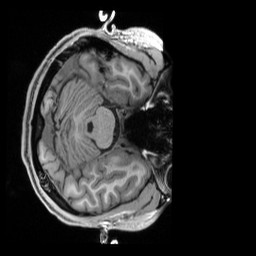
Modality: T1w
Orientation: axial
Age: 24
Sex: male
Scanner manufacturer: siemens
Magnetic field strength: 3 T
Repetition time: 2.5 s
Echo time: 0.00296 s